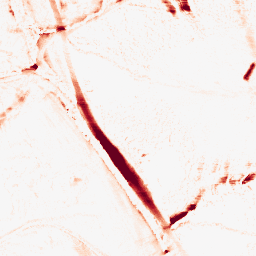
Category: morphological
Decomposition family: morphological_ellipse
Decomposition parameters: operation: opening
width: 10
height: 20
Upsampling method: quartic
Upsampling parameters: scale: 8
Upsampling scale: 8